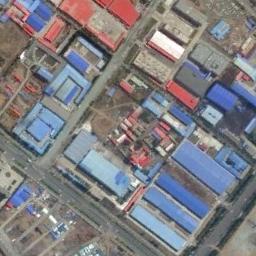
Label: industrial_area